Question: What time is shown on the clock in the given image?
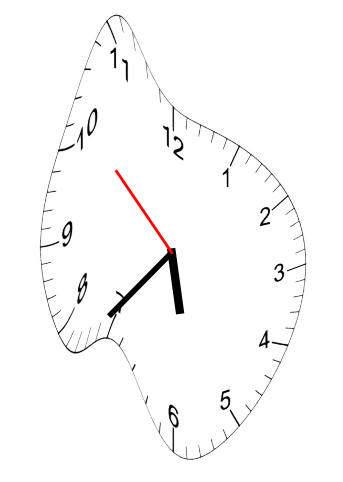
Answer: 05:36:52